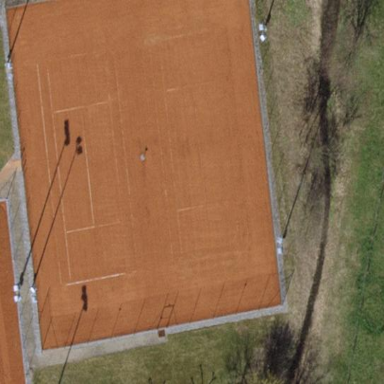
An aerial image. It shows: Tennis court in leisure pitch.